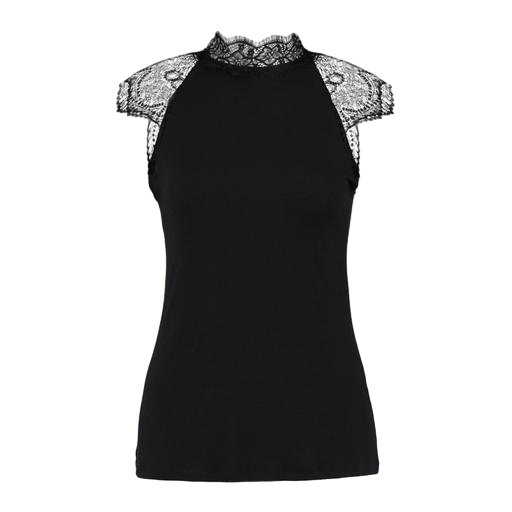
black lace-accented top, black shayna mock-turtleneck lace top, black lace-yoke jersey t-shirt, white background